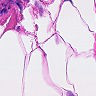
Metastatic tissue present: no